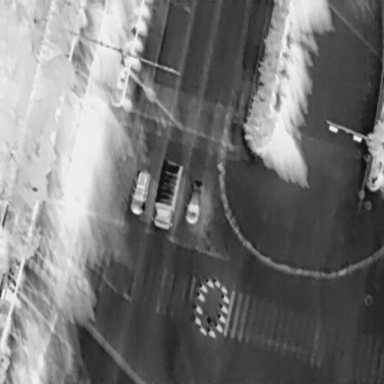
There are two Cars in the infrared image.